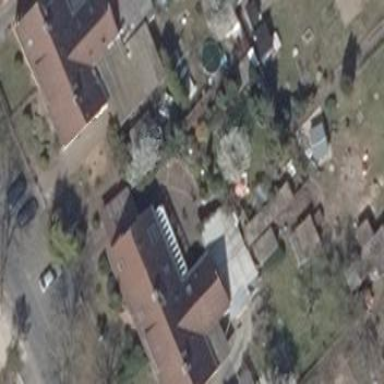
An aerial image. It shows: Semidetached house.